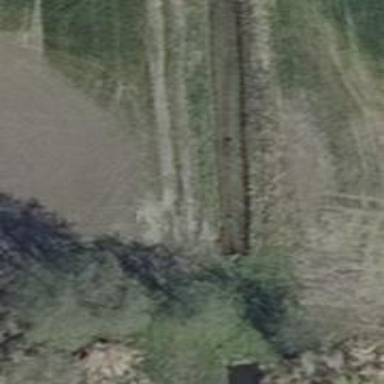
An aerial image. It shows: Ground track with tracktype of grade4.